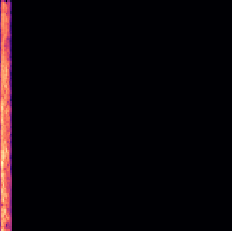
Sound class: Person sneeze